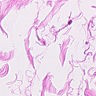
Metastatic tissue present: no